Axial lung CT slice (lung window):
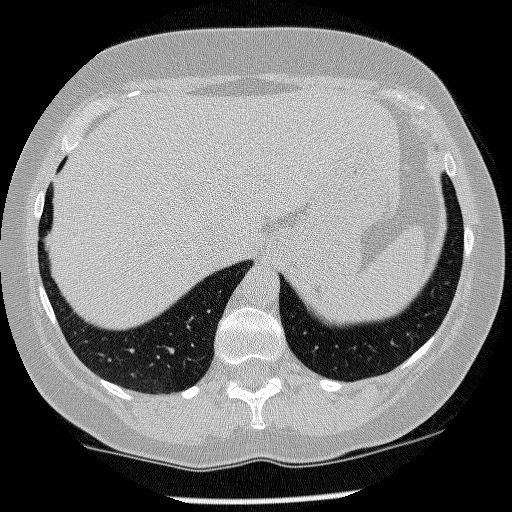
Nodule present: no